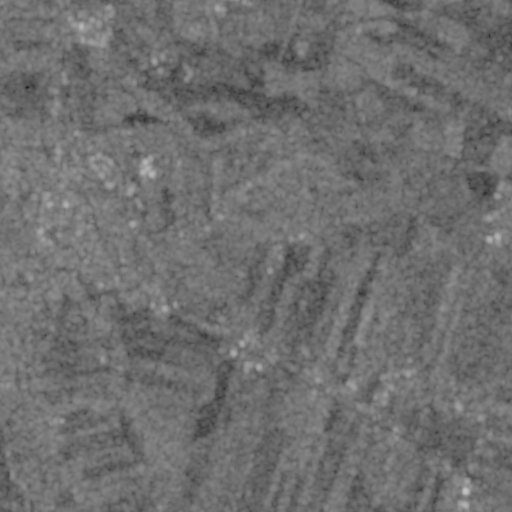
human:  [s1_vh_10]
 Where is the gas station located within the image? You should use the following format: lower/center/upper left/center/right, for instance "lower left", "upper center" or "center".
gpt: The gas station is located in the upper left of the image.
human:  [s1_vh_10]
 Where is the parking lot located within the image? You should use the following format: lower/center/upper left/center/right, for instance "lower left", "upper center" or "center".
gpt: The parking lot is located in the upper left of the image.
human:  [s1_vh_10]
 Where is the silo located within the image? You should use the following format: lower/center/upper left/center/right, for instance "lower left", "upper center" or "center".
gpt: The silo is located in the upper left of the image.
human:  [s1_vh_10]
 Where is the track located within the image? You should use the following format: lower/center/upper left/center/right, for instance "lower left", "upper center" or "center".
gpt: The track is located in the upper center of the image.
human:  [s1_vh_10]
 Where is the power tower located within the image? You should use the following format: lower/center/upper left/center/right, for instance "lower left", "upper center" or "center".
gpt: There is no power tower in the image.

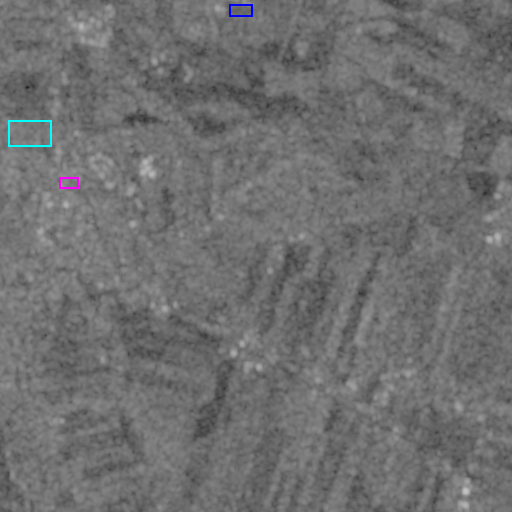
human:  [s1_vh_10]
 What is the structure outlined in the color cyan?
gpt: The structure outlined in cyan is a park.
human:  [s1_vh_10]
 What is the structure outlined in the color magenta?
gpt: The structure outlined in magenta is a parking lot.
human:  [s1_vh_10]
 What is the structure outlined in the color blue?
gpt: The structure outlined in blue is a track.
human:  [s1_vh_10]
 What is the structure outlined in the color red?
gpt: There is no red outline.